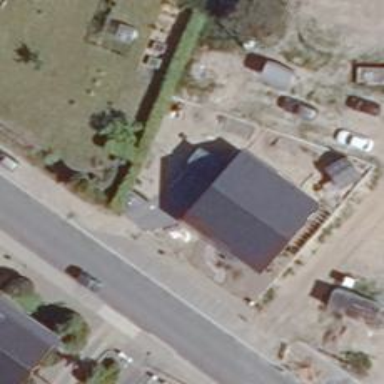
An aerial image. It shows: Simple and straightforward house.